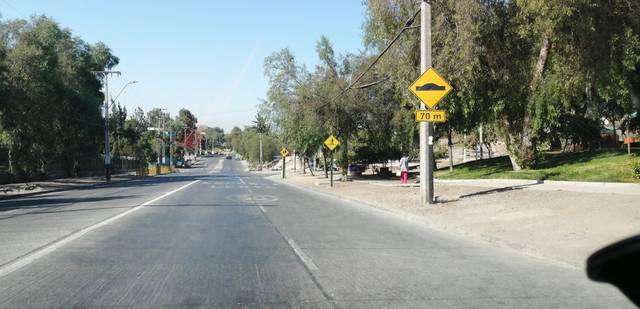
Region: Chile
Coordinates: -33.444, -70.764